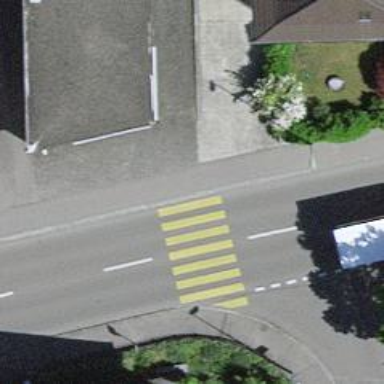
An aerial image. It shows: Zebra crossing on the road.